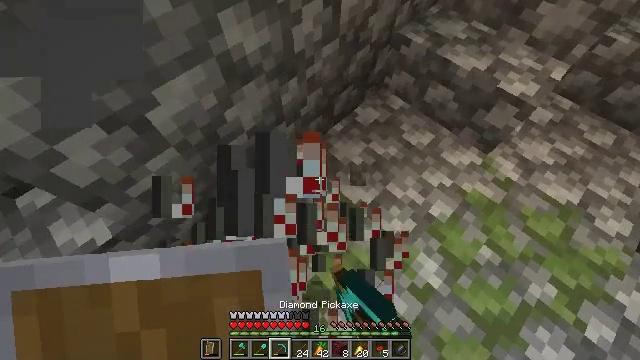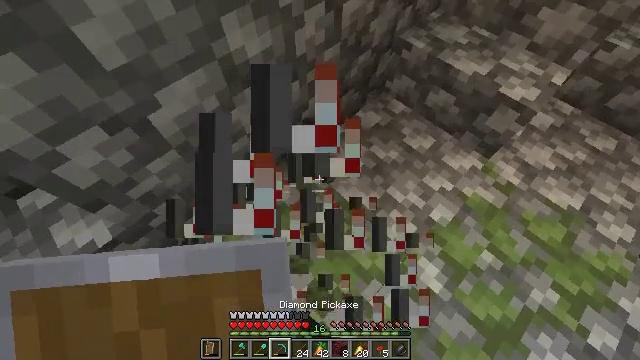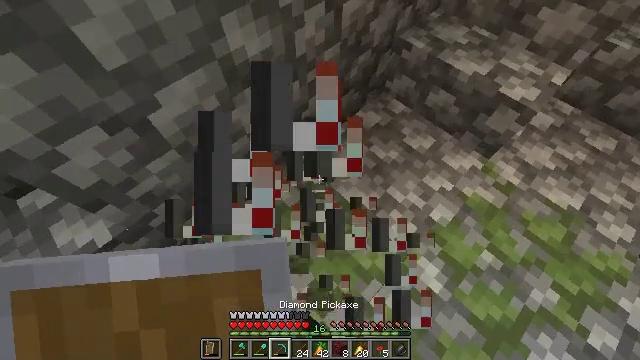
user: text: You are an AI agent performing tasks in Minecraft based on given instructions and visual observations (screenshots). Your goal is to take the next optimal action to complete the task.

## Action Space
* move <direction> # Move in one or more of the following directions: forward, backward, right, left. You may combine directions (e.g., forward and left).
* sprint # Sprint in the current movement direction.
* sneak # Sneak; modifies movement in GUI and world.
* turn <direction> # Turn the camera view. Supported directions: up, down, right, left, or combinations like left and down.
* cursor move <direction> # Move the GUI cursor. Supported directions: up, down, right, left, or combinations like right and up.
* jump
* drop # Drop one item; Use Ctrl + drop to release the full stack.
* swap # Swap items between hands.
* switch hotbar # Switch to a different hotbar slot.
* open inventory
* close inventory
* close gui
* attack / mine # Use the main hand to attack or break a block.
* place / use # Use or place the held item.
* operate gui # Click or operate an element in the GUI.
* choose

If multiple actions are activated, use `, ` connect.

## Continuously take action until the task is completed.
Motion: motion action
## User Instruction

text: Retrieve the brewing stand by breaking it.
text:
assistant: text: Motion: attack / mine
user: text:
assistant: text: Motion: attack / mine
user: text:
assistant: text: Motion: attack / mine